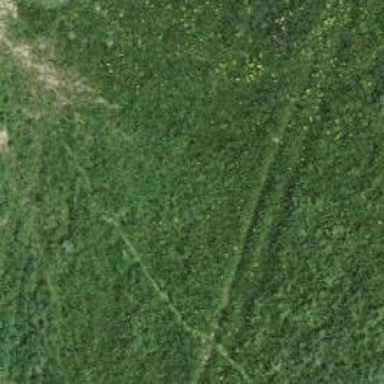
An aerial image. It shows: Track with very rough surface.